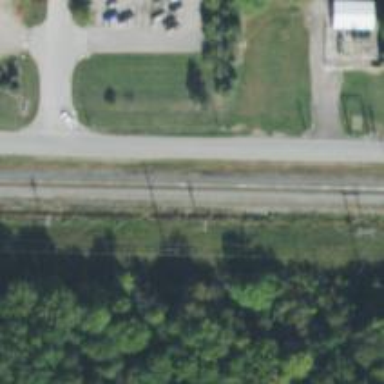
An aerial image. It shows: Power pole.